Chest X-ray. View position: AP
Patient age: 48
Patient sex: M
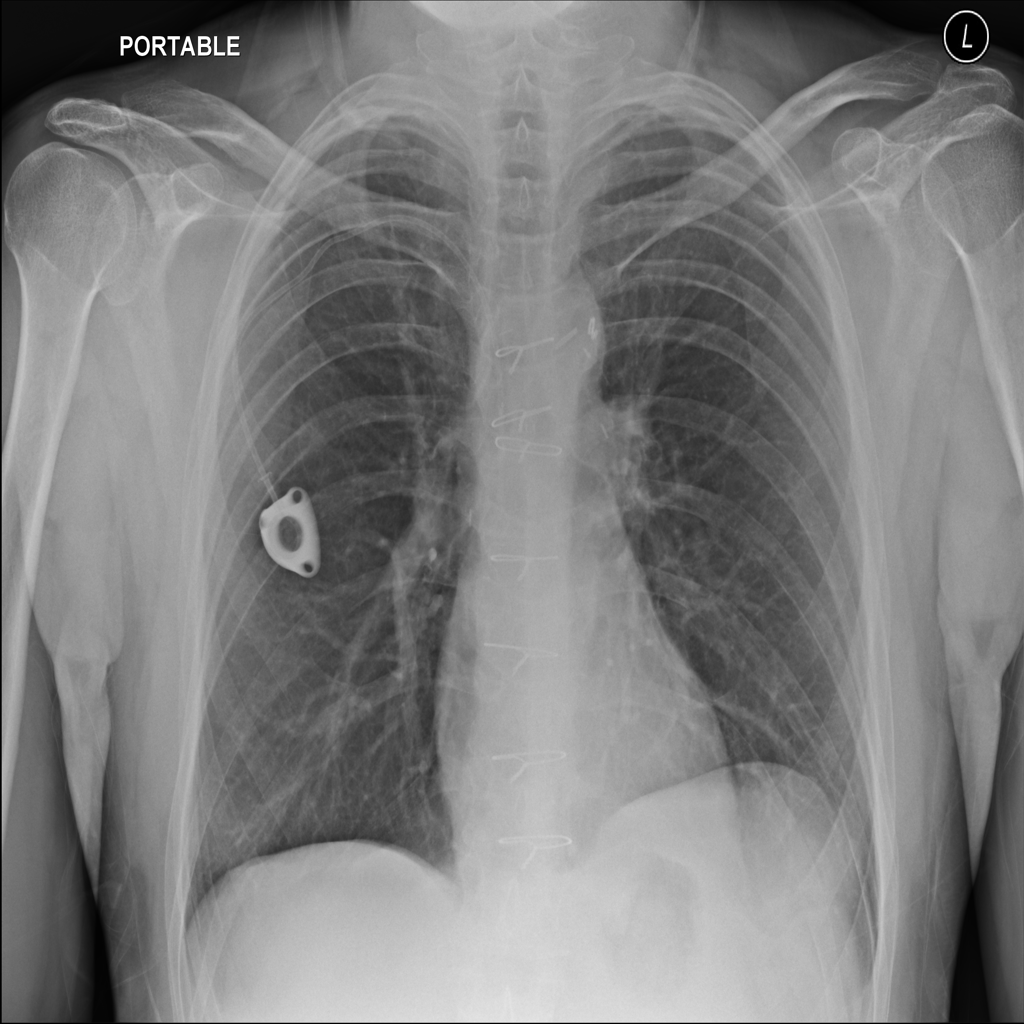
Finding: Pneumothorax